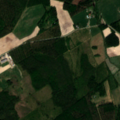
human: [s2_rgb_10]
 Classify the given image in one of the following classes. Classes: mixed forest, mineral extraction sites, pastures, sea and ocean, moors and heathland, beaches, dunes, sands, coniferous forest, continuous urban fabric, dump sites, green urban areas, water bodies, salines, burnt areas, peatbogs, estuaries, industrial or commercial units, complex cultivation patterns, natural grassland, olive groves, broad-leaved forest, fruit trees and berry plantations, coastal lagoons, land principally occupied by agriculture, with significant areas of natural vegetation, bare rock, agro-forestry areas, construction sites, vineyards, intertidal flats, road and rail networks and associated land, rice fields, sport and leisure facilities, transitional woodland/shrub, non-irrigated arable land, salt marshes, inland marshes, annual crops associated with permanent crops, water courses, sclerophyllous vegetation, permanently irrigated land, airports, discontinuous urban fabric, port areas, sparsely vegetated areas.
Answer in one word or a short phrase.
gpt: non-irrigated arable land, land principally occupied by agriculture, with significant areas of natural vegetation, coniferous forest, mixed forest, transitional woodland/shrub